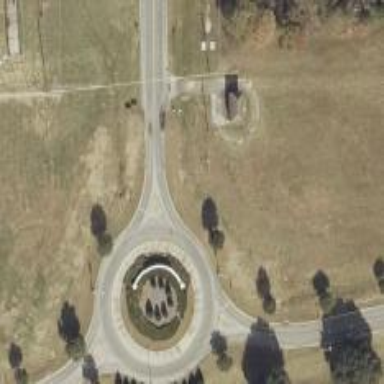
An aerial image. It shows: Roundabout on residential road.